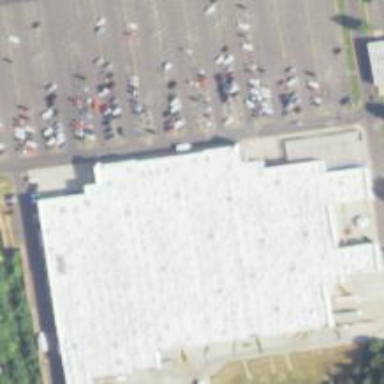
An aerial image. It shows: Building that houses supermarket.